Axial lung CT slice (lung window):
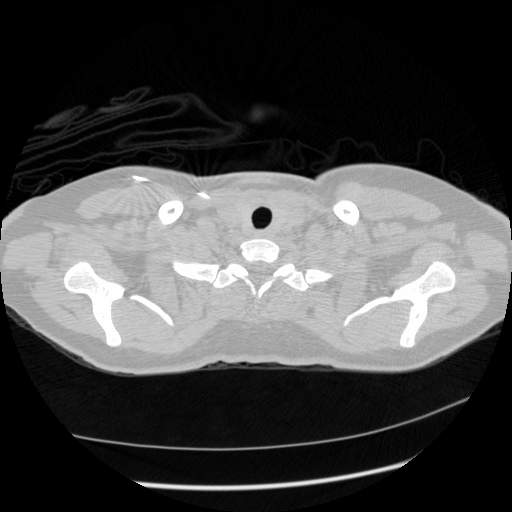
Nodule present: no